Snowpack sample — Loveland Pass, Silver Plume, Colorado, USA (2/11/26, 12:00 PM MST)
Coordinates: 39.663, -105.886
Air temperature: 35 °F
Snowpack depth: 82 cm
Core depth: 10 cm
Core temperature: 17.6 °F
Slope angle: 13°, slope face: 12°
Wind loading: high
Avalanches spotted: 1
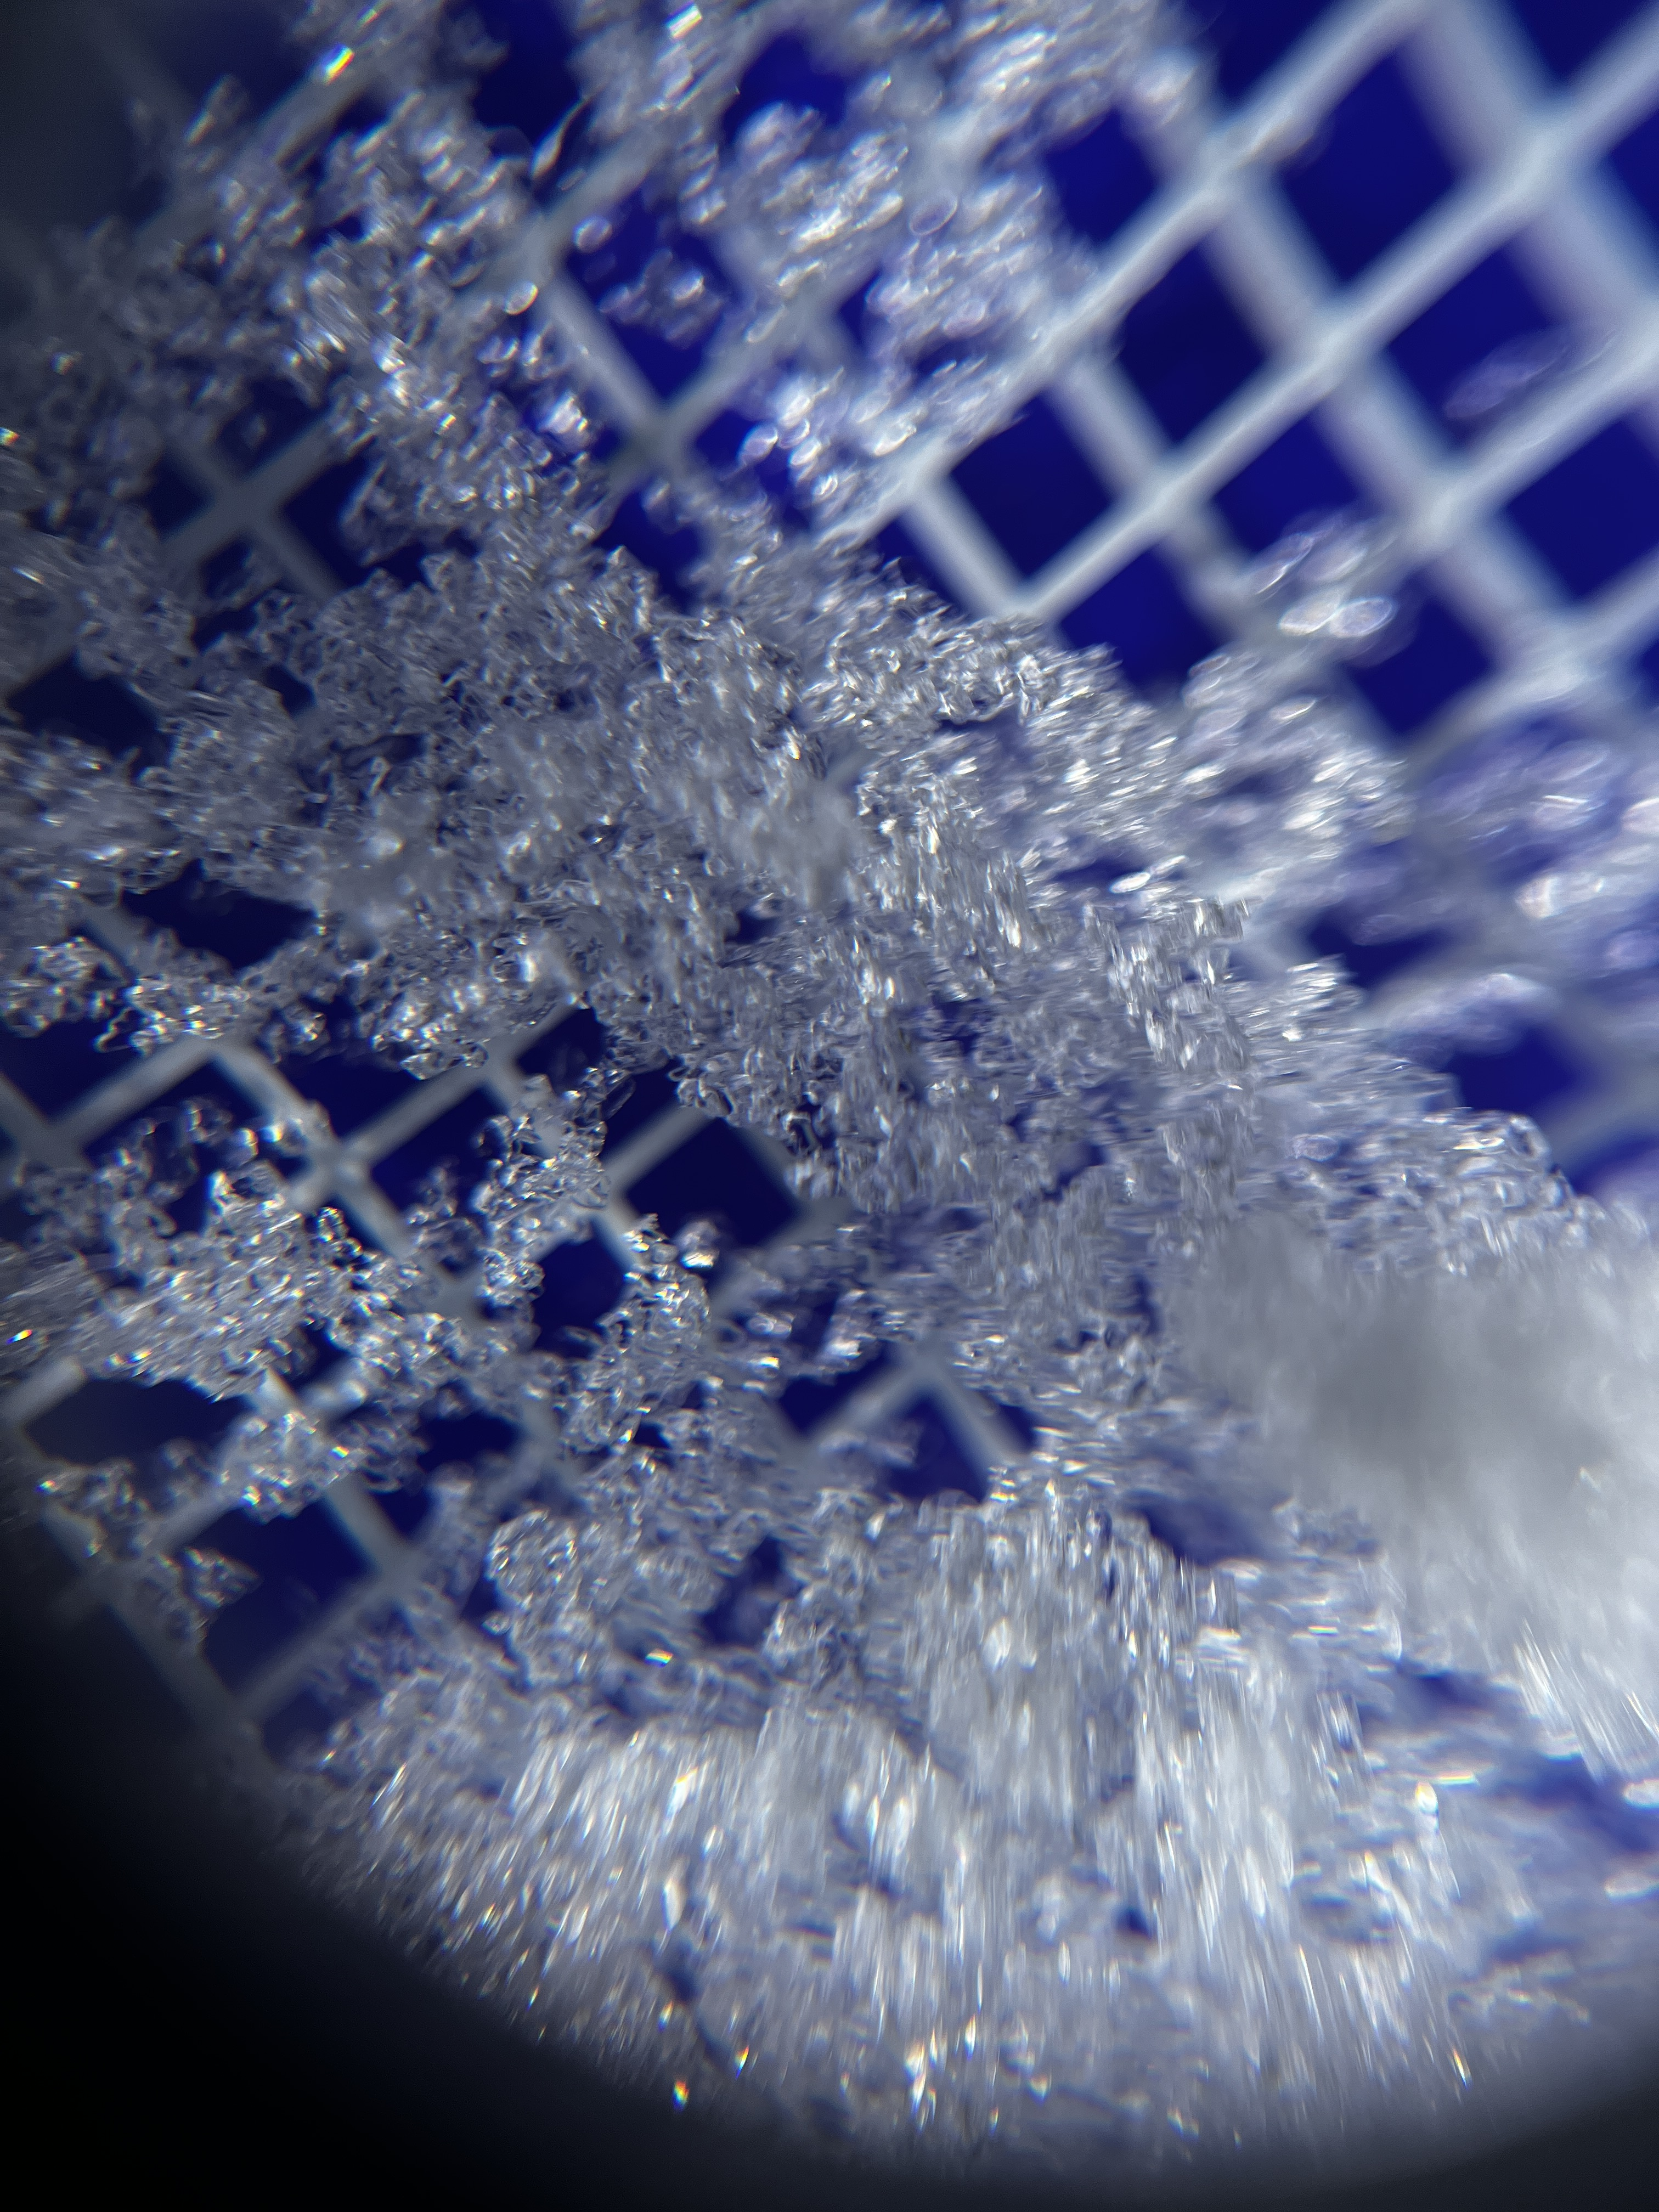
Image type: magnified_profile
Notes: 1 small avalanche spotted on the north side of the bowl, lots of wind loading